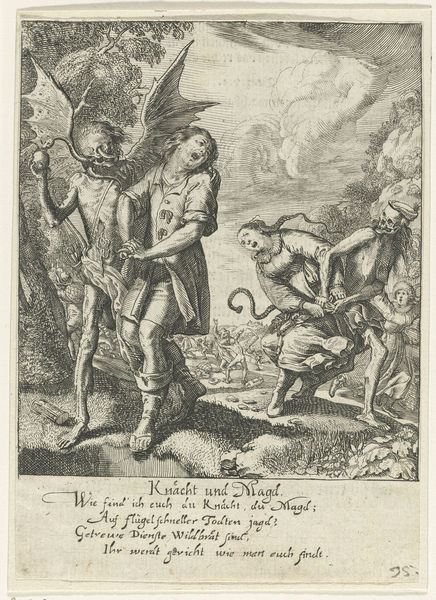
Titel: Kna(e)cht und Magd / man en vrouw en de dood
Künstler: Rudolph Meyer
Standort: Amsterdam
Institution: Rijksmuseum
Schlagwörter: flügel, himmel, wolken, menschen, tod, magd, schrift, grafik, grube, druck, stich, tote, dämon, leiden, schreien, teufel, gedicht, sünde, knecht, kneckt, sitch, skelette, jüngster tag, flügelspruch, altarspruch, nkecht